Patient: sex M, age 61
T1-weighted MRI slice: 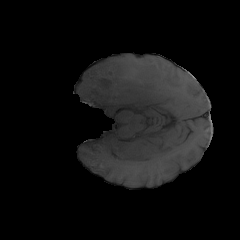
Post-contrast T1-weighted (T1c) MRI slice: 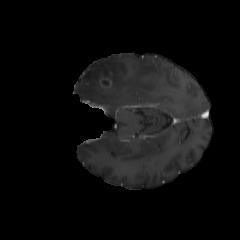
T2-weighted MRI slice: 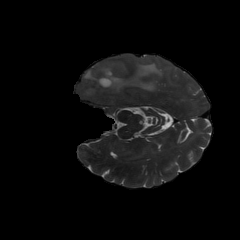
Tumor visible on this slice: yes
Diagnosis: Glioblastoma, IDH-wildtype
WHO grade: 4